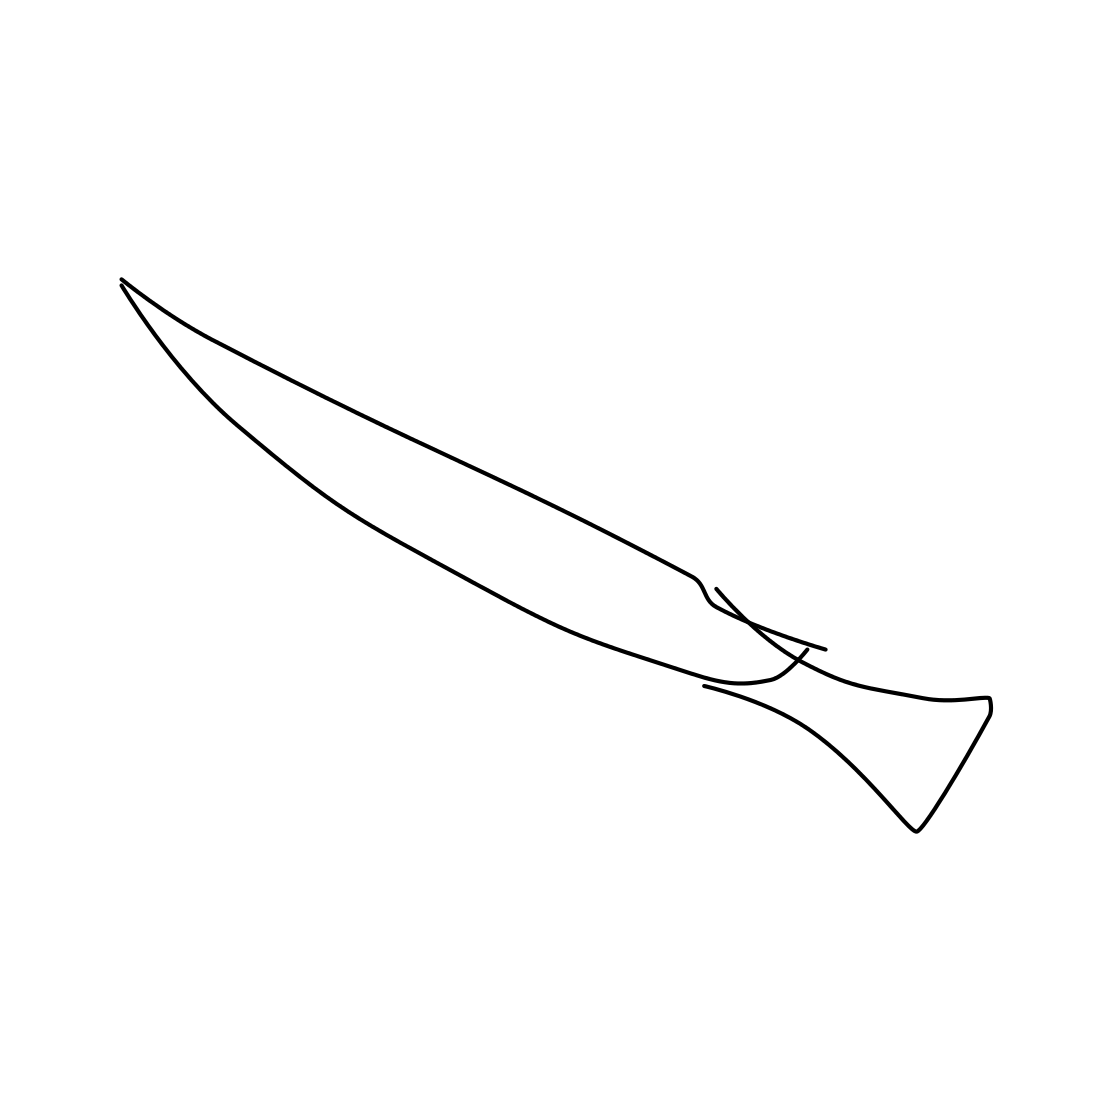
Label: knife